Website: crate-barrel
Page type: newsletter-management
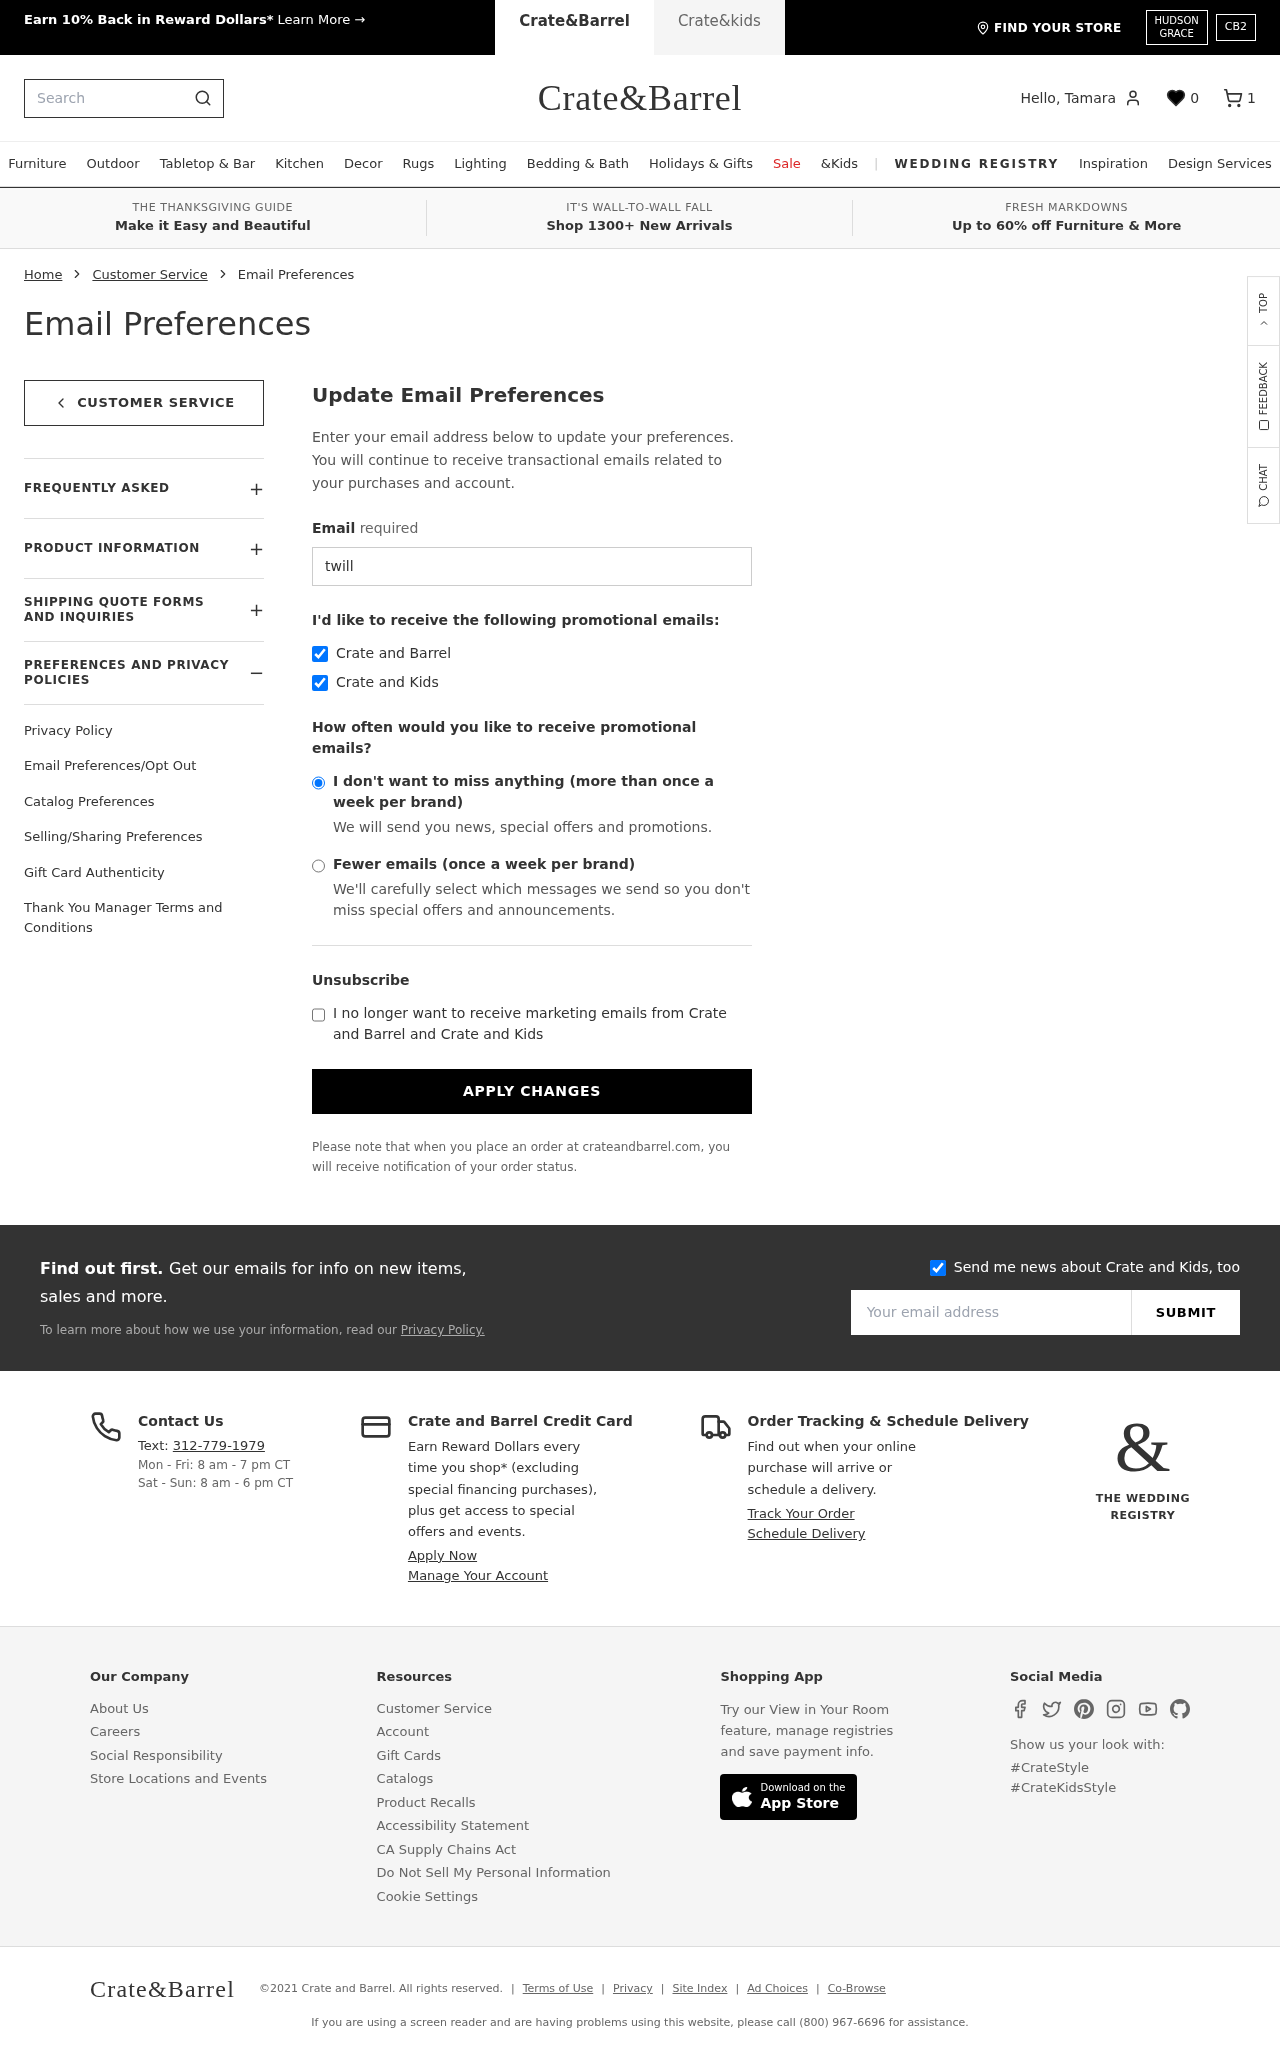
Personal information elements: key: PII_EMAIL
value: twilliams@yahoo.com
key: PII_FIRSTNAME
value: Tamara
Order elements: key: ORDER_NUM_ITEMS
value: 1
Search elements: key: HEADER_SEARCH
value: Search
Other elements: key: FAVORITES_COUNT
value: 0